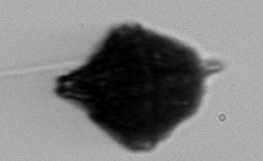
Label: Gonyaulax